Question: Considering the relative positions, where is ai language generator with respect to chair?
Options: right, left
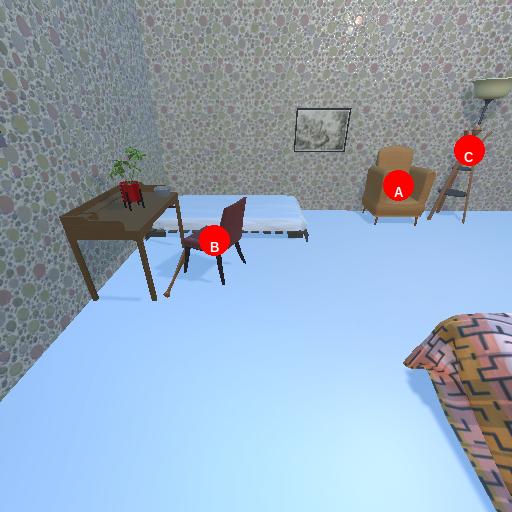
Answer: right